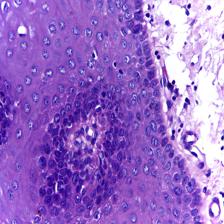
Diagnosis: Normal